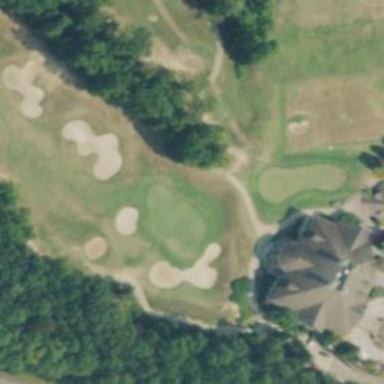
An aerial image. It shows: Golf tee.